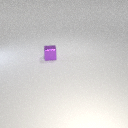
small purple metal cube